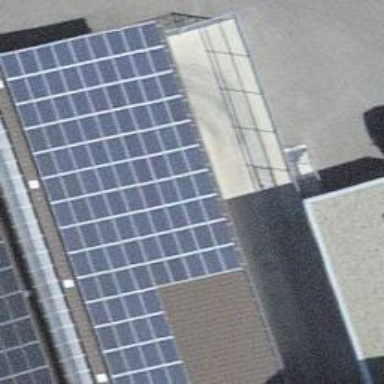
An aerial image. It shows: Solar power generator using photovoltaic panels.